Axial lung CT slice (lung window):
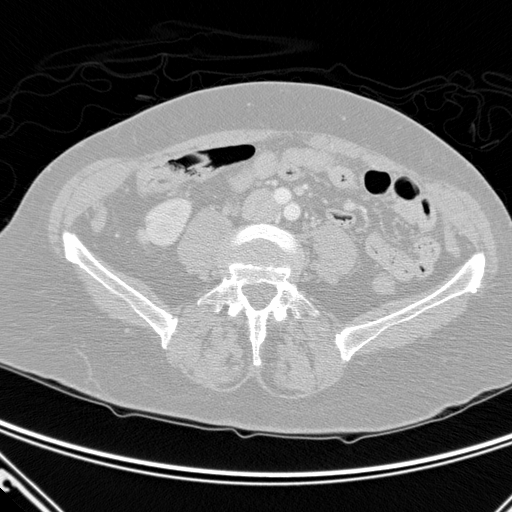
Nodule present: no